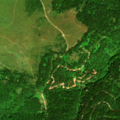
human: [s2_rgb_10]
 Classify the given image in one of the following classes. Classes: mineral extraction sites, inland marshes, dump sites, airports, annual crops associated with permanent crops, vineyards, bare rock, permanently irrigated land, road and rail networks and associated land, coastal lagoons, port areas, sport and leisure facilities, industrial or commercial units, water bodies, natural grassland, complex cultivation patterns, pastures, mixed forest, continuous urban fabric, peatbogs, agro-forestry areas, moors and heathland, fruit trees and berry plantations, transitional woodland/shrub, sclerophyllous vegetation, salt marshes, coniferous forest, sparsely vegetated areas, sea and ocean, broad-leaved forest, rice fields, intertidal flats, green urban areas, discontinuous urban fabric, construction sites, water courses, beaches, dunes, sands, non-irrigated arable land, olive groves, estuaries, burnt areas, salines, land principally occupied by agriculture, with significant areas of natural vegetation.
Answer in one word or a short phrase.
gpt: broad-leaved forest, coniferous forest, natural grassland